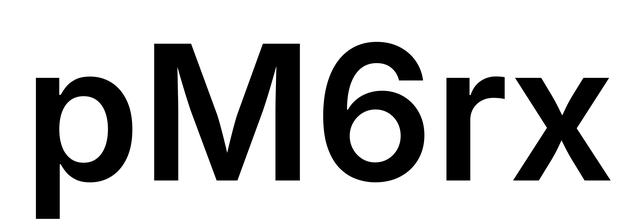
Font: Inter_SemiBold